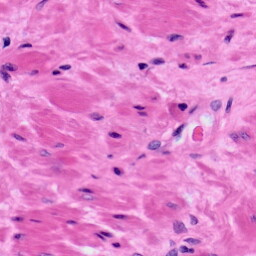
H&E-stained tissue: Prostate